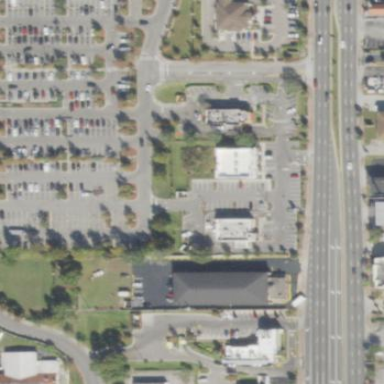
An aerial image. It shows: Parking area with surface.